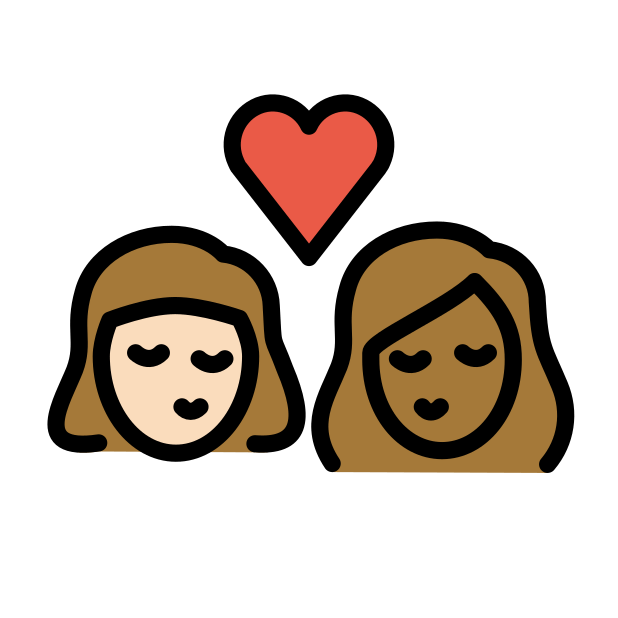
kiss: woman, woman, light skin tone, medium-dark skin tone